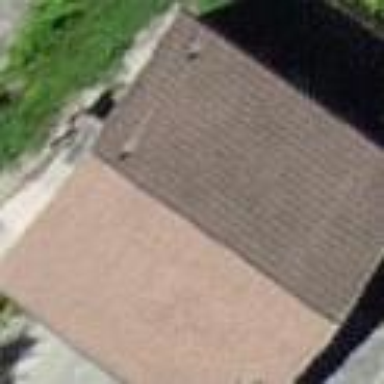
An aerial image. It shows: Detached building.